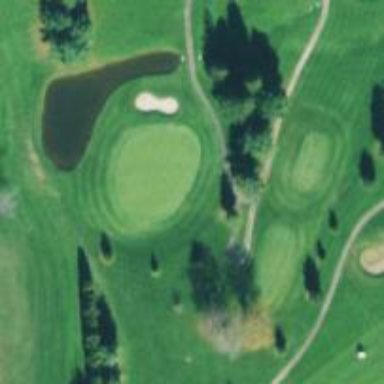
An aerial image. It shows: Pathway for golfing.